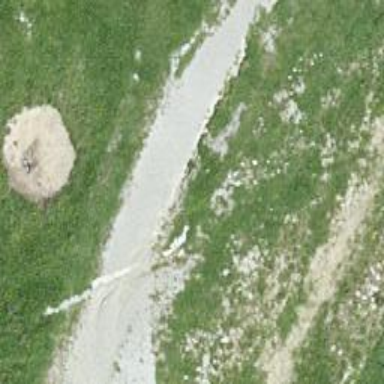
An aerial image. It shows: Path.